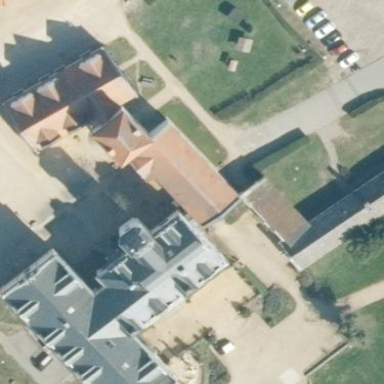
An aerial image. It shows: Stately castle hotel with historic significance.